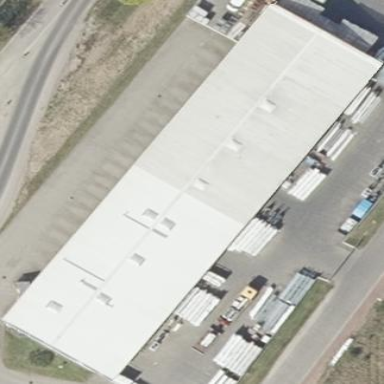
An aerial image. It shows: Commercial building with gabled roof.